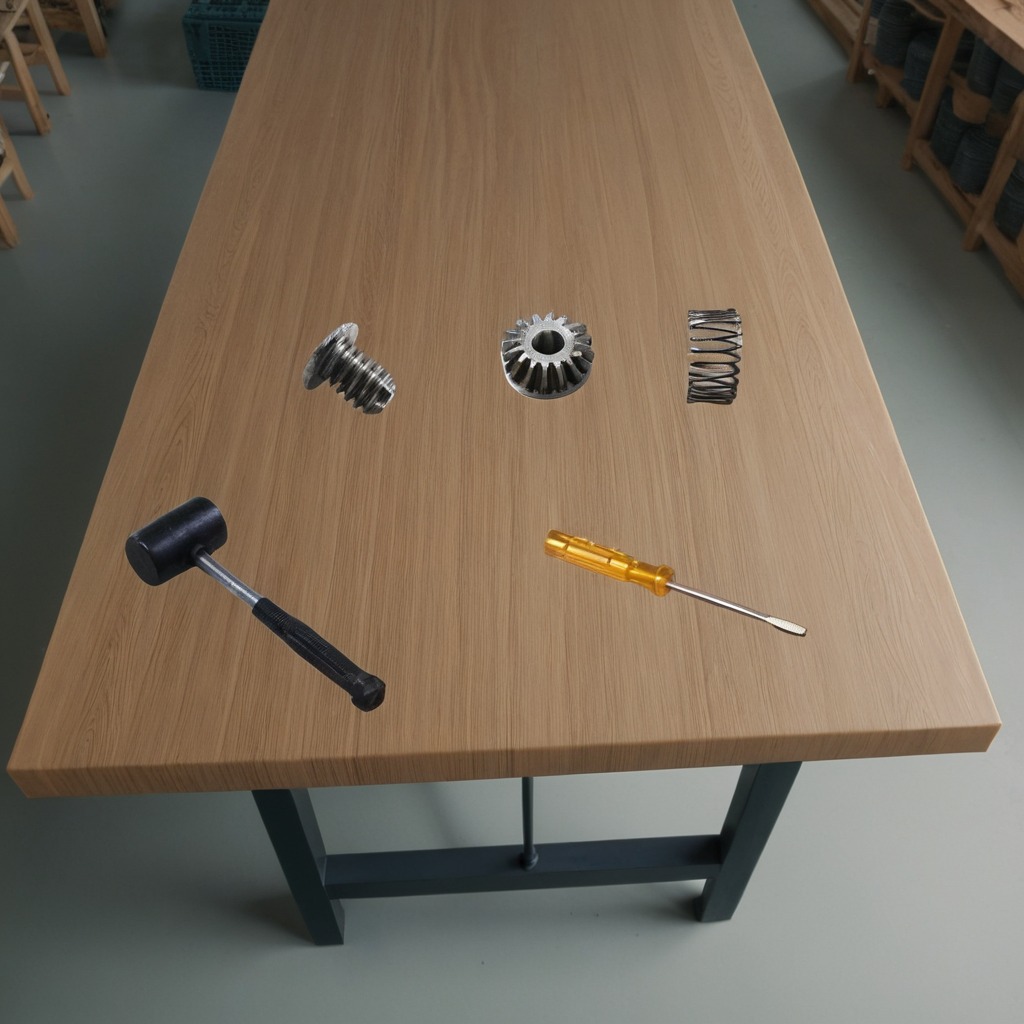
A steel gear with teeth, a hammer, a metal machine screw, a coiled metal spring, and a screwdriver are lying on a workbench inside a coastal fishing gear workshop.